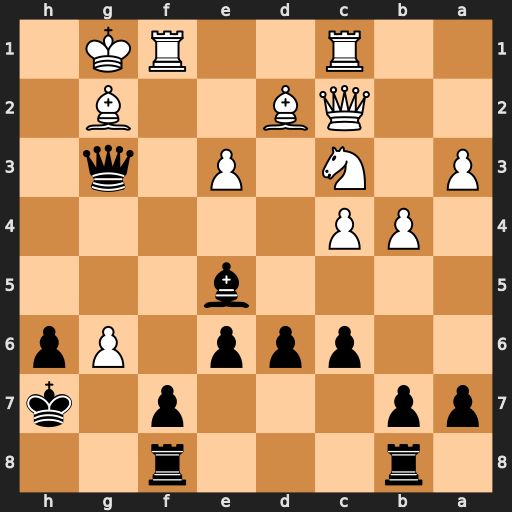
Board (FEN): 1r3r2/pp3p1k/2ppp1Pp/4b3/1PP5/P1N1P1q1/2QB2B1/2R2RK1
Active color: b
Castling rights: -
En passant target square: -
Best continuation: fxg6 Rf4 Rxf4 Ne4 Rxe4 Qxe4 Rf8